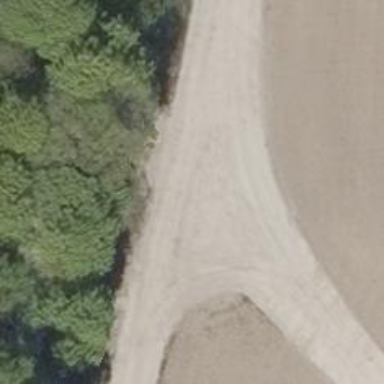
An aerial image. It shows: Paved track with grade1 tracktype.